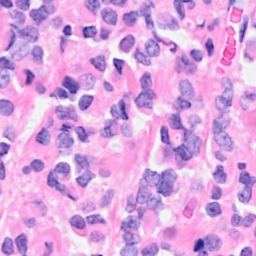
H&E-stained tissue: Breast